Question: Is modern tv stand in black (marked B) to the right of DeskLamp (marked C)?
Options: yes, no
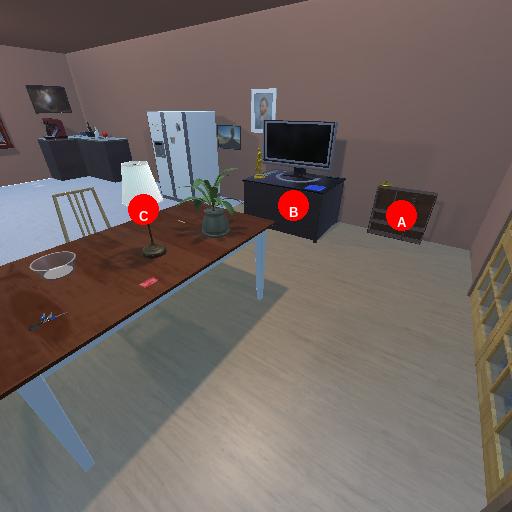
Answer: yes